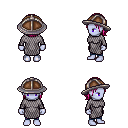
a pixel art fantasy rpg character, female body template, dark elf, purple skin, chain mail, magenta pants, pink long bangs hairstyle, chain helm, four views (front, back, left, right), 2x2 character sprite sheet, small pixel art, hard edges, no anti-aliasing